Aerial crown-view tile of a tropical tree (Barro Colorado Island, Panama), acquired 20250317:
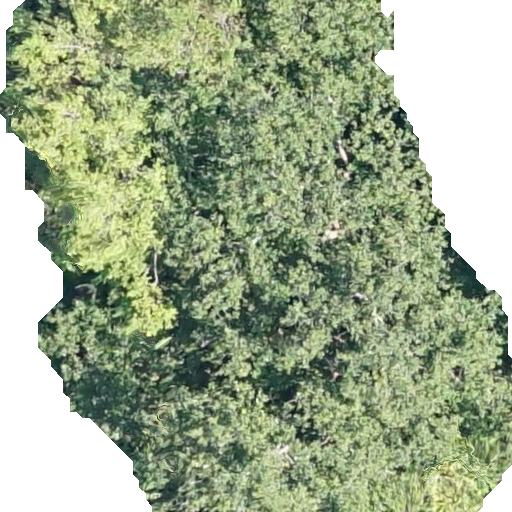
Species: Hieronyma alchorneoides
GBIF accepted scientific name: Hieronyma alchorneoides
Crown area: 338.032 m²